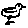
Label: bird